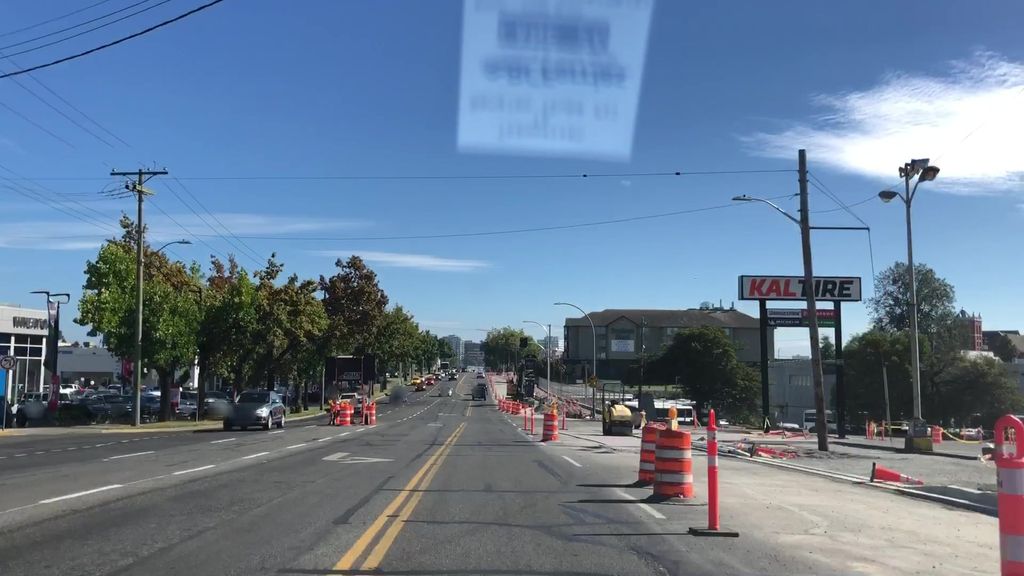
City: victoria